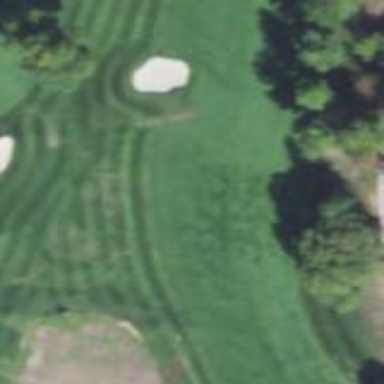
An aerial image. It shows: Golf fairway surrounded by grass.